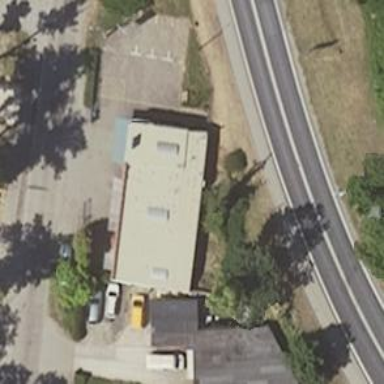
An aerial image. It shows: Vehicle inspection site.